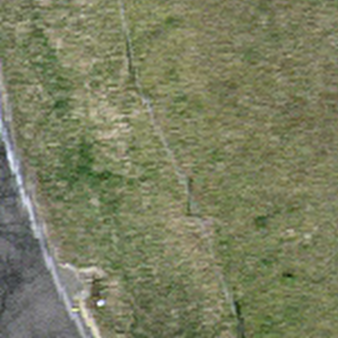
Label: other